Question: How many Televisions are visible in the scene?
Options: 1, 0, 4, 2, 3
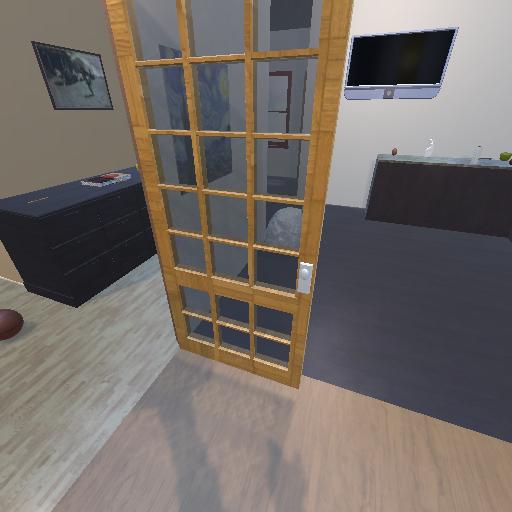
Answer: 1